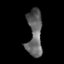
Tissue: skin
Cell type: Epithelial cells
Senescence score: 0.2722
Nuclear area (px): 681
Mean DAPI intensity: 99.744